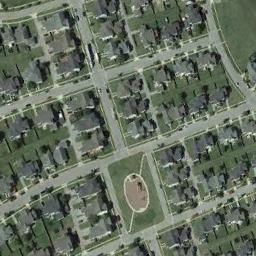
Label: residential